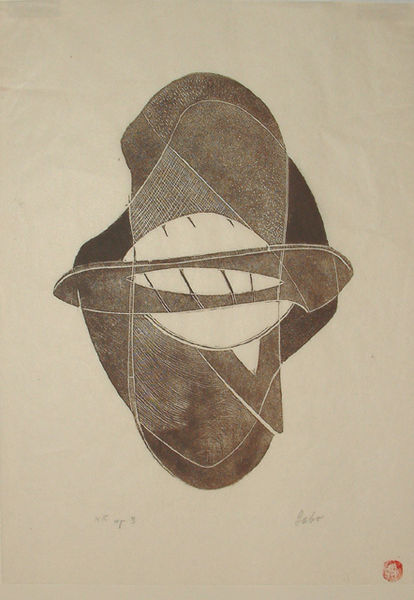
Titel: Opus 3, Opus 3
Künstler: Naum Gabo
Standort: Amherst (Massachusetts, USA)
Institution: Mead Art Museum, Amherst College
Schlagwörter: beige, red, white, black, face, gray, print, brown, paper, oval, texture, line, abstract, forms, lines, mark, shapes, stamp, opening, hatching, shape, triangle, hole, naum, gabo, negaitive space, february